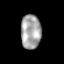
Tissue: prostate
Cell type: T cells
Senescence score: 0.7119
Nuclear area (px): 683
Mean DAPI intensity: 163.742